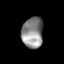
Tissue: lung
Cell type: Epithelial cells
Senescence score: 0.2436
Nuclear area (px): 651
Mean DAPI intensity: 138.341